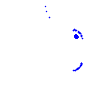
Particle: pion